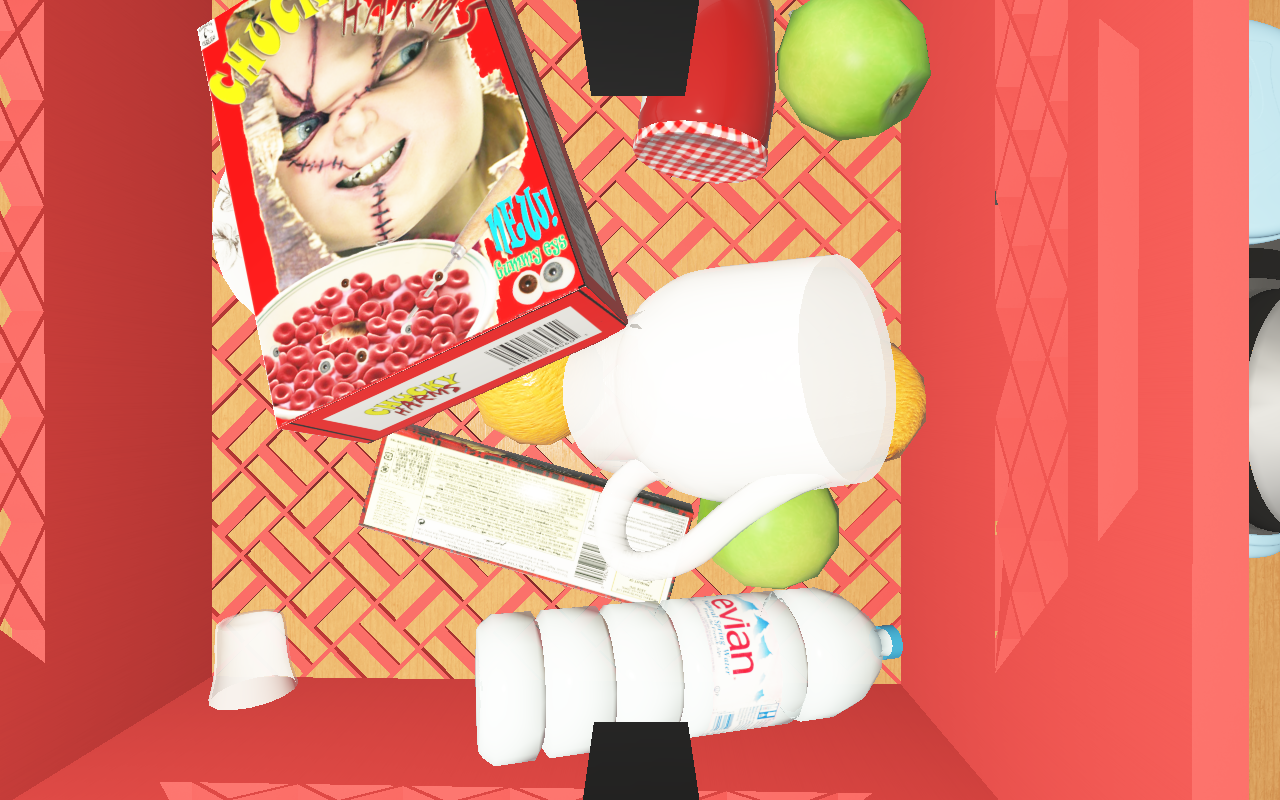
Objects in the scene:
apple
apple
orange
orange
spoon
glass
jam jar
cereal box
cereal box